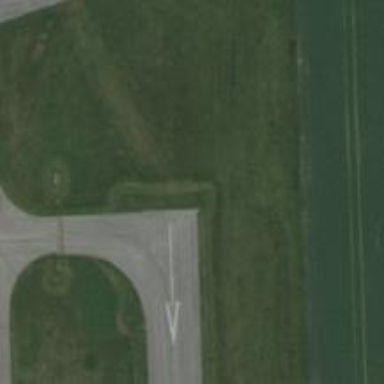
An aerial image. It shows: View of taxiway at the airport.